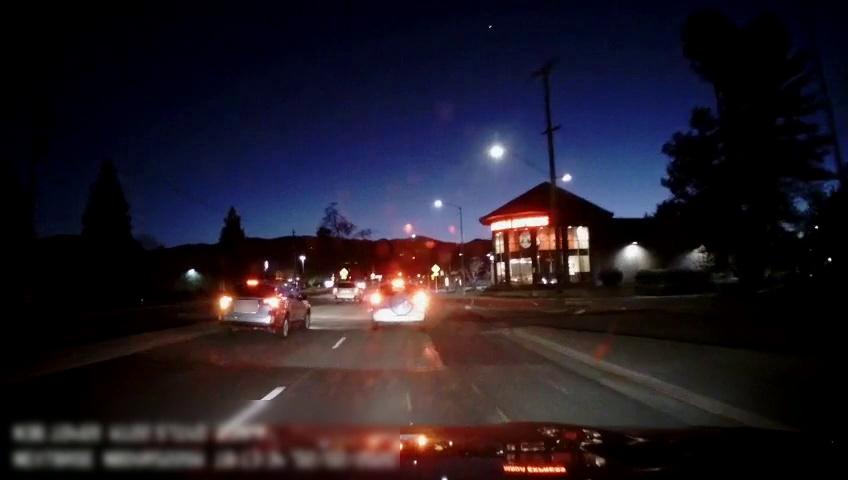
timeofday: Night
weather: Other
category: Drivable Space
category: Vehicles | SUV
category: Vehicles | SUV
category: Vehicles | SUV
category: Lanes | Alternate Lane